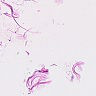
Metastatic tissue present: no